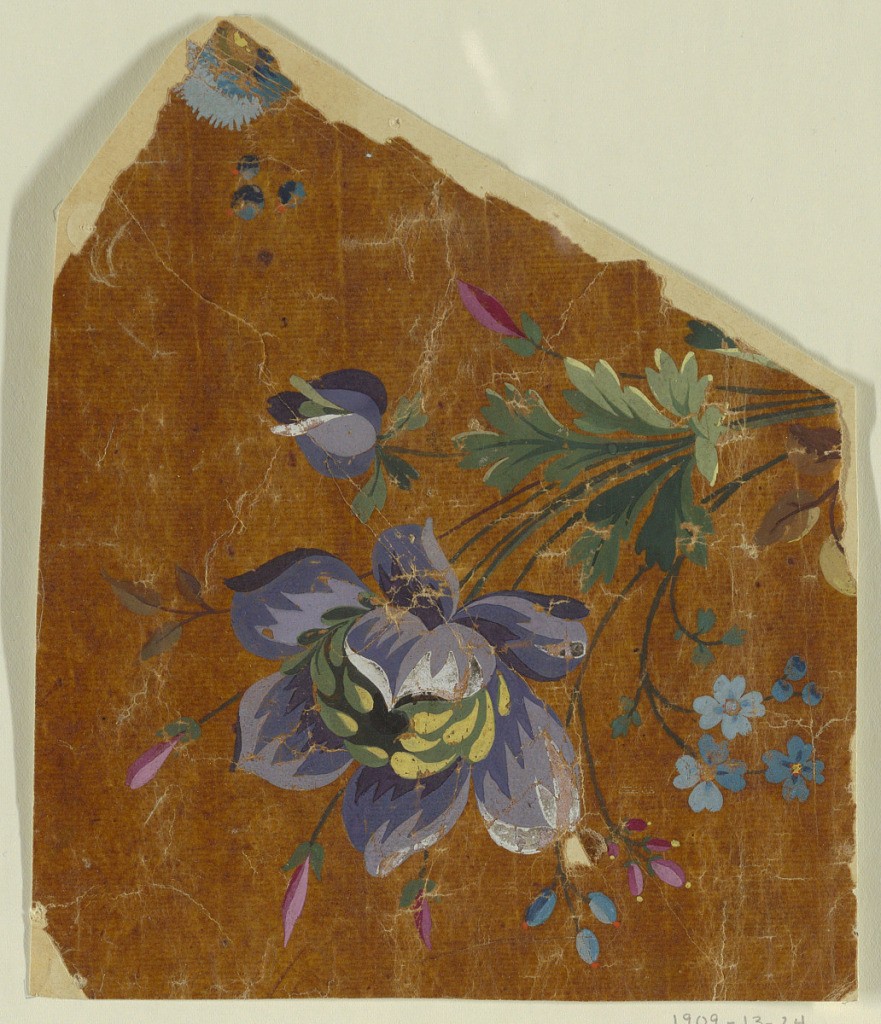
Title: Design for a Woven Fabric, Fragment
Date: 1815–1825
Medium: Brush and gouache on oily tracing paper
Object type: Drawing
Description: A bunch of flowers. Three seeds and a part of a blossom are shown at right.